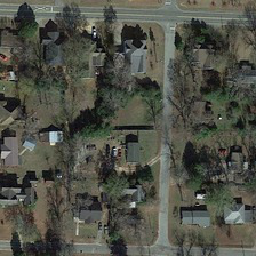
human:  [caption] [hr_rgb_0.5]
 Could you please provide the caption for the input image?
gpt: a residential which has some bare trees is separated by two crosses .

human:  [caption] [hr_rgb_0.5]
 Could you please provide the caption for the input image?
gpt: dozens of withered trees stands in this residential area where three roads stretch through .

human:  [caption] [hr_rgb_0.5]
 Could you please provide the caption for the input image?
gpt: Several houses are situated between green trees and bare trees.

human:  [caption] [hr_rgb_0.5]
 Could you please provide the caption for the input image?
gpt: There are several houses between green trees and bare trees.

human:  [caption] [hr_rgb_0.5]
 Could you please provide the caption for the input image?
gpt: different houses are found between green trees and bare trees.